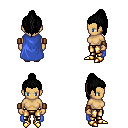
a pixel art fantasy rpg character, female body template, human, tanned skin, blue cape, gold greaves, black long topknot hairstyle, leather bracers, gold boots, four views (front, back, left, right), 2x2 character sprite sheet, small pixel art, hard edges, no anti-aliasing